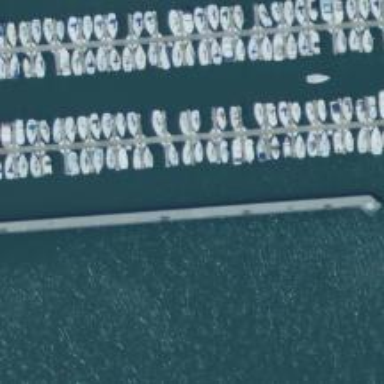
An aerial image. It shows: Man-made pier.